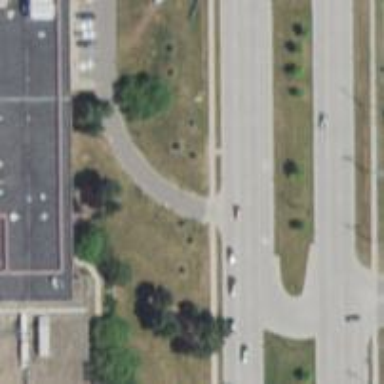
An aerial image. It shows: Primary highway with separate sidewalk.